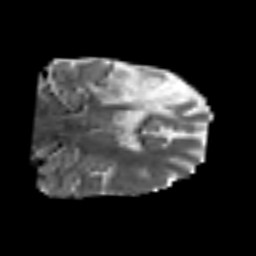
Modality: MD
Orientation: coronal
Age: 60
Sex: male
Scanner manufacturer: siemens
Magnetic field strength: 3 T
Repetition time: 6.1 s
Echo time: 0.101 s